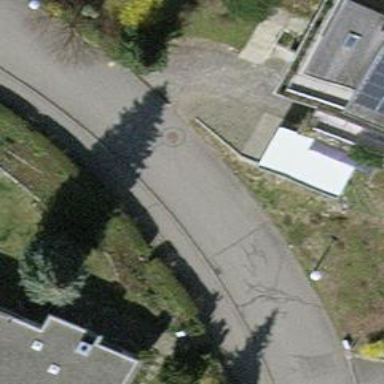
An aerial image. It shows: Residential road with asphalt surface and sidewalk on the left side.